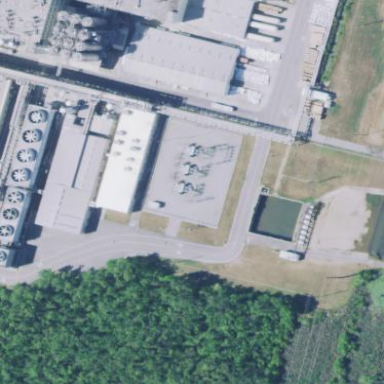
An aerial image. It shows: Industrial power substation surrounded by fence.